Field crop: maize
Growth stage: 1
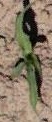
Species: maize